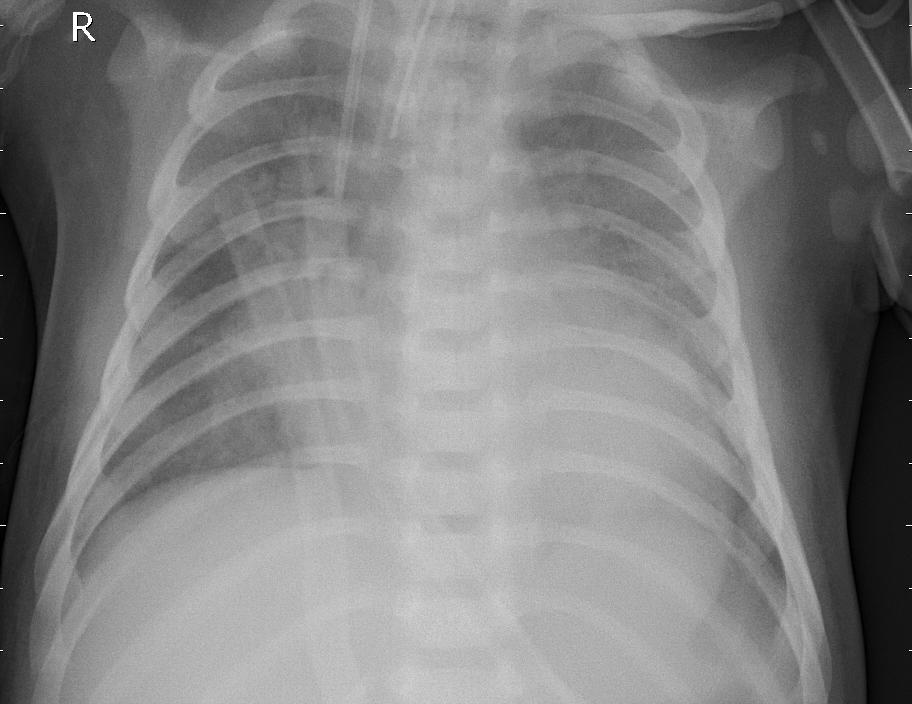
Diagnosis: PNEUMONIA